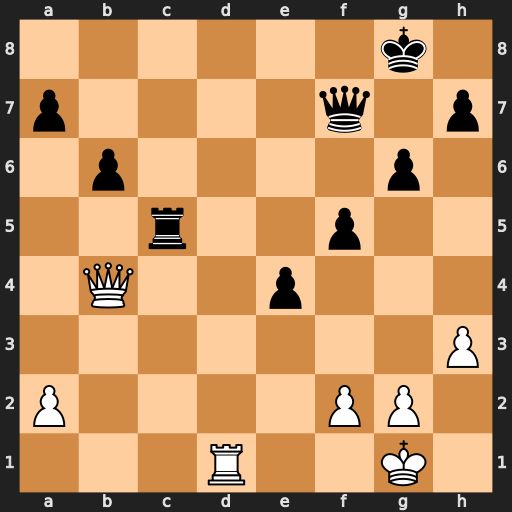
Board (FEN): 6k1/p4q1p/1p4p1/2r2p2/1Q2p3/7P/P4PP1/3R2K1
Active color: w
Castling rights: -
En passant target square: -
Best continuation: Rd8+ Kg7 Qd4+ Kh6 Rd7